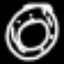
Label: donut